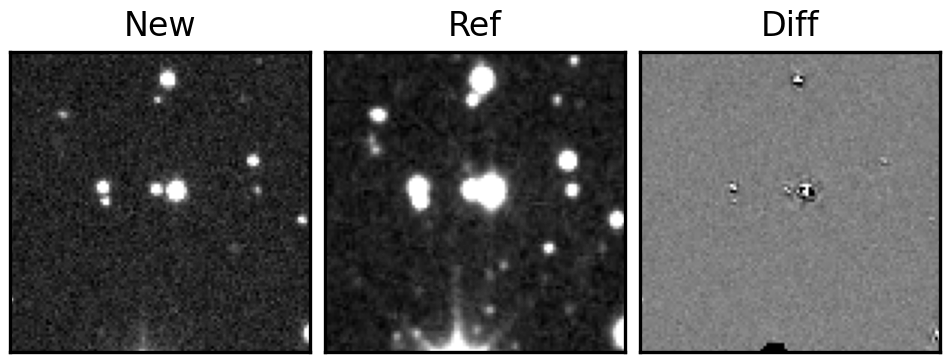
Label: bogus